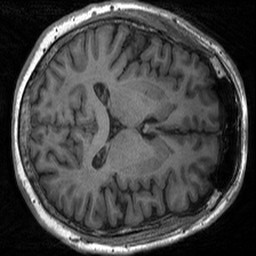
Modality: T1w
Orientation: axial
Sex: male
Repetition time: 1.95 s
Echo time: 0.026 s